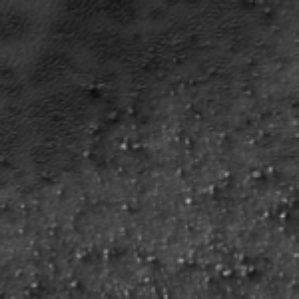
Label: frost